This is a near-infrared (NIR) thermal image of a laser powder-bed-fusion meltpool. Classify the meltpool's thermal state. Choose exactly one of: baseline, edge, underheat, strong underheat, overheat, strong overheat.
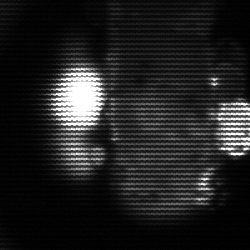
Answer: strong underheat